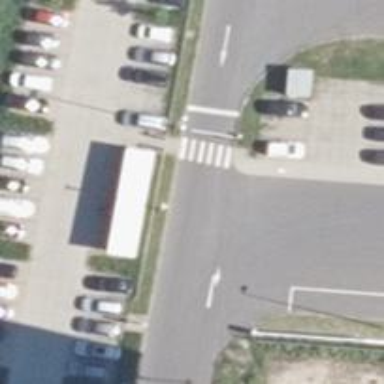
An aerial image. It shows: Uncontrolled crossing on the road.